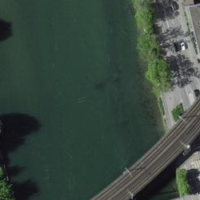
EUNIS habitat code: 15
Species observed at this site:
Milvus milvus
Phalacrocorax carbo
Corvus corone
Larus michahellis